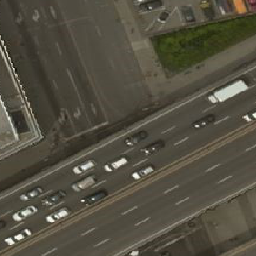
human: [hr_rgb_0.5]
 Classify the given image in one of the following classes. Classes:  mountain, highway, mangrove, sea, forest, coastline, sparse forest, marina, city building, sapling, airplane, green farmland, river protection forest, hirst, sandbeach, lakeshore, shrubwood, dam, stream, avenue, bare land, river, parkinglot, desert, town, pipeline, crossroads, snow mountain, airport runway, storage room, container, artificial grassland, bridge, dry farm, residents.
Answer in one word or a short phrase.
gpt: highway